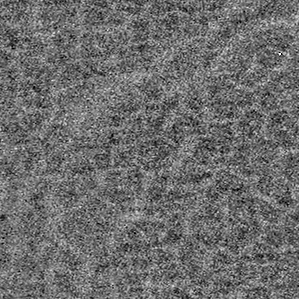
Label: frost